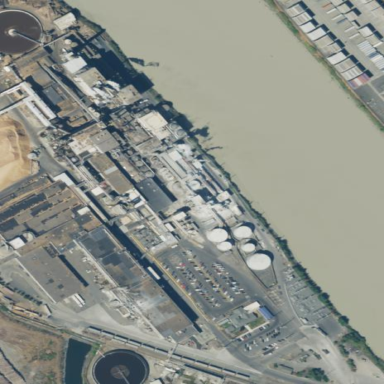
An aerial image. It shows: Industrial area.